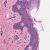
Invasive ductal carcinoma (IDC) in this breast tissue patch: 0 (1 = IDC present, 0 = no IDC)